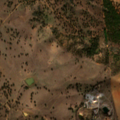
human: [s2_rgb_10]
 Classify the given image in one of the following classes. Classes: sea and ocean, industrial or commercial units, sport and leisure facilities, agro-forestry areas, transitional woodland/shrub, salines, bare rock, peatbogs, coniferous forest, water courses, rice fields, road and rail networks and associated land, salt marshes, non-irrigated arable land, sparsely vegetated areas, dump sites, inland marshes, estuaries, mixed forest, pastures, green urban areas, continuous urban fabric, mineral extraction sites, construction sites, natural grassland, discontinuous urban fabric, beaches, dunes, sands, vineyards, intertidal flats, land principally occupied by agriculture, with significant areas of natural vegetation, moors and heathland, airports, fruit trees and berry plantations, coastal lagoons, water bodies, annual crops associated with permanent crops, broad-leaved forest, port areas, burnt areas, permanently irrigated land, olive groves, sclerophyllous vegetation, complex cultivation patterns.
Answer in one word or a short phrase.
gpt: non-irrigated arable land, agro-forestry areas, broad-leaved forest